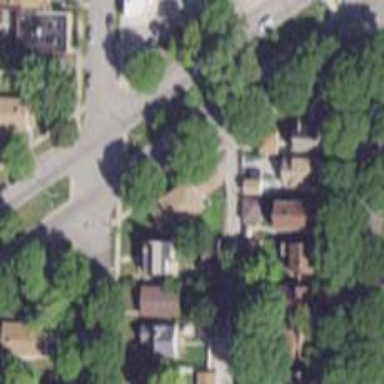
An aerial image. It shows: Sidewalk.